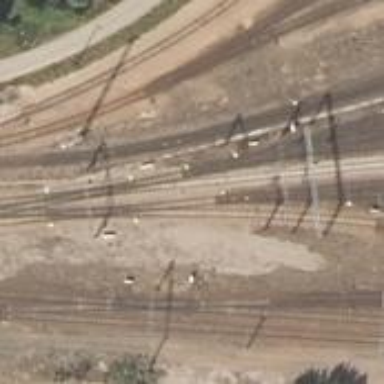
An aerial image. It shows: Rail yard with electrified contact lines for the railway.